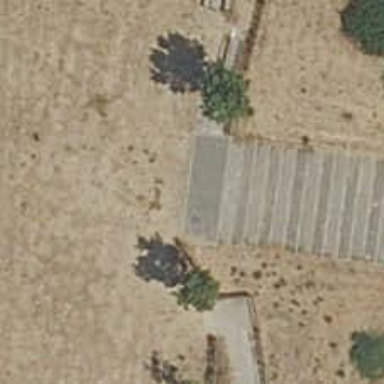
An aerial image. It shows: Road with steps.